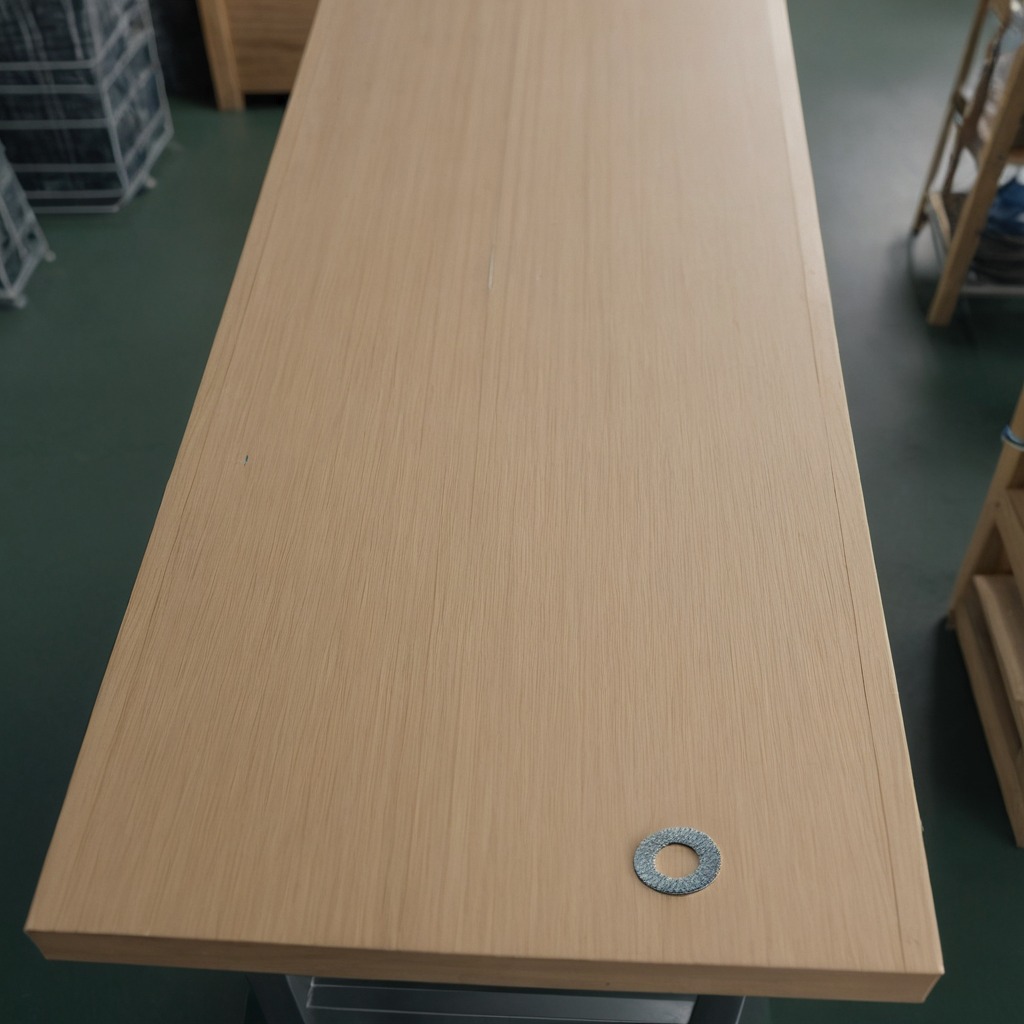
A flat metal washer is lying on a workbench inside a coastal fishing gear workshop.